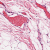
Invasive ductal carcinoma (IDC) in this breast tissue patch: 0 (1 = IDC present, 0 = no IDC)